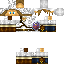
A male skeleton skin with dark skin, wearing brown helmet dressed in a gold armor chest and brown pants, featuring a closed mouth.